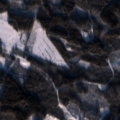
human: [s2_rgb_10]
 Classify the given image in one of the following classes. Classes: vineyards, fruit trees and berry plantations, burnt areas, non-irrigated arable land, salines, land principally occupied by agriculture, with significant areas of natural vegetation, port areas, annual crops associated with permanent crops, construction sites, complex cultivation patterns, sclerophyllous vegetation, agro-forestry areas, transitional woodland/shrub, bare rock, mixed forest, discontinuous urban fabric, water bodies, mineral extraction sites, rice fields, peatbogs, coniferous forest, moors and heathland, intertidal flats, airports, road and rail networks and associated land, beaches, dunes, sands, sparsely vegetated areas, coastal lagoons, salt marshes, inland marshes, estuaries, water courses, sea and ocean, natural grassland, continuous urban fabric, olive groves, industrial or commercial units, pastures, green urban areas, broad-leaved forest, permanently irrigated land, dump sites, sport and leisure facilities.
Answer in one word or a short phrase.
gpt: broad-leaved forest, coniferous forest, mixed forest, transitional woodland/shrub